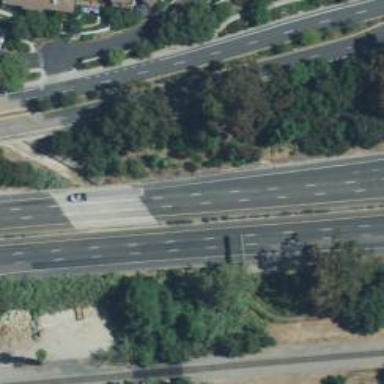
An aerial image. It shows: Motorway junction.